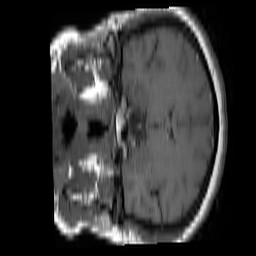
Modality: T1w
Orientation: coronal
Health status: ill
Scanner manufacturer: siemens
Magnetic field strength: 1.5 T
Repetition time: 0.417 s
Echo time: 0.0099 s